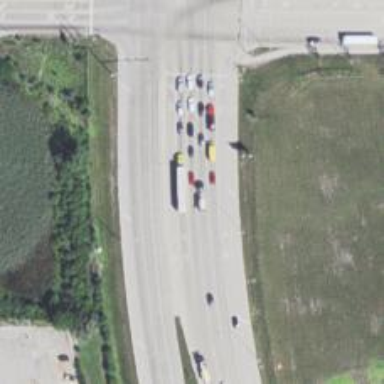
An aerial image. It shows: This image shows trunk highway that functions as expressway.